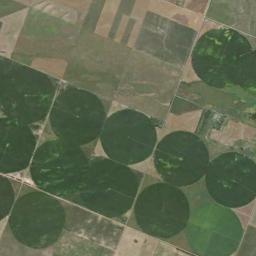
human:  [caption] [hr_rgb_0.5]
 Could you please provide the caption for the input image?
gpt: Dozens of neatly arranged circular green fields .

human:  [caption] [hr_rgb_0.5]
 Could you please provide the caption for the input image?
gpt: There is no circular farmland in the upper left corner .

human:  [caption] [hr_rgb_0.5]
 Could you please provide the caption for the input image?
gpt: Several dark green circular farmlands are neatly arranged on the ground and some square farmlands beside .

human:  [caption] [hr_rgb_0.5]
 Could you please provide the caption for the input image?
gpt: There are some green circle farmland and square farmland .

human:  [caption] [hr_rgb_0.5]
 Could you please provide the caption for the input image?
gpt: There are some circular farmlands of the same size arranged neatly .